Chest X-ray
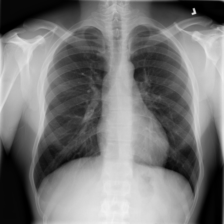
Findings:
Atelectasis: negative
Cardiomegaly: negative
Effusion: negative
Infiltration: negative
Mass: negative
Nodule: negative
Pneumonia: negative
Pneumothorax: negative
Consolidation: negative
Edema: negative
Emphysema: negative
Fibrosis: negative
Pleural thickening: negative
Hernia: negative